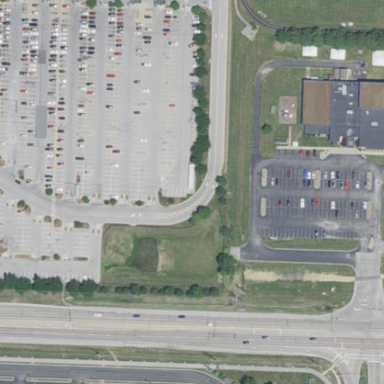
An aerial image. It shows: Parking area with surface.